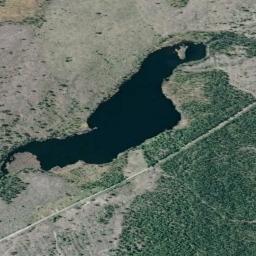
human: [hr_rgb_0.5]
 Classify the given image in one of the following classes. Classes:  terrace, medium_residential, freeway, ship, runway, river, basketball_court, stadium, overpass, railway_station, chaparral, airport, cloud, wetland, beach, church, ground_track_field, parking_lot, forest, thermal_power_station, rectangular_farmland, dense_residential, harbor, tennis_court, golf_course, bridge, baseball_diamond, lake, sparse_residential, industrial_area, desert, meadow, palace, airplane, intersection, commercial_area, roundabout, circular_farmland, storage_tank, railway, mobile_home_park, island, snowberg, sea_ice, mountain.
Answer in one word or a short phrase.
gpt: lake